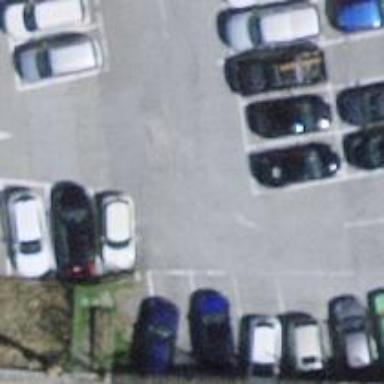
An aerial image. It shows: Parking aisle designated as service road.